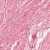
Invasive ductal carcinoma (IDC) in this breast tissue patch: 0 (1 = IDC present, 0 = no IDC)